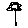
Label: flower